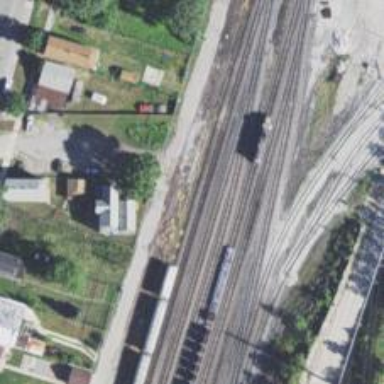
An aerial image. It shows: Railway track.